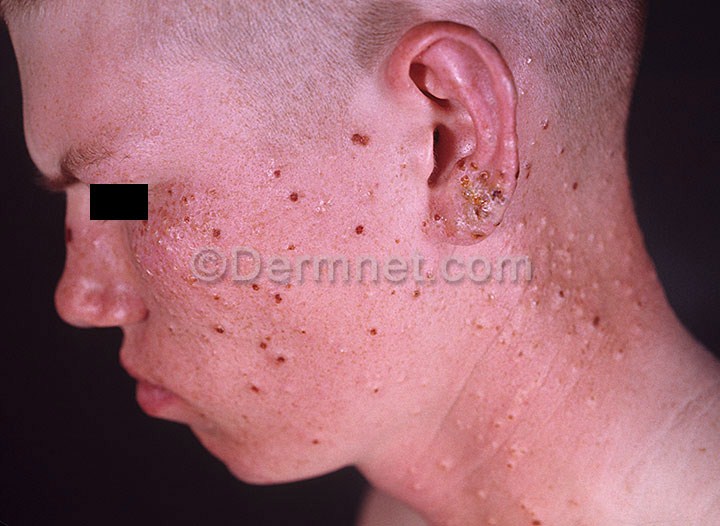
Disease: Light Diseases and Disorders of Pigmentation